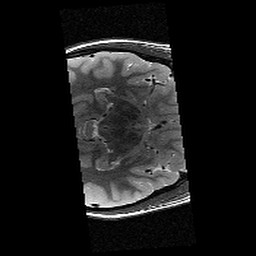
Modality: T2w
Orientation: axial
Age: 12
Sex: female
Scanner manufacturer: siemens
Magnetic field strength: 3 T
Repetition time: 9.23 s
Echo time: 0.067 s